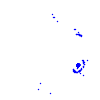
Particle: electron